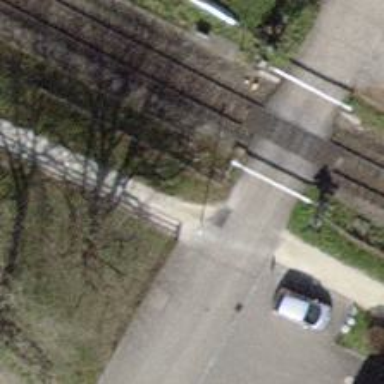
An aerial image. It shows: Unmarked road crossing.